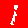
Digit: 1